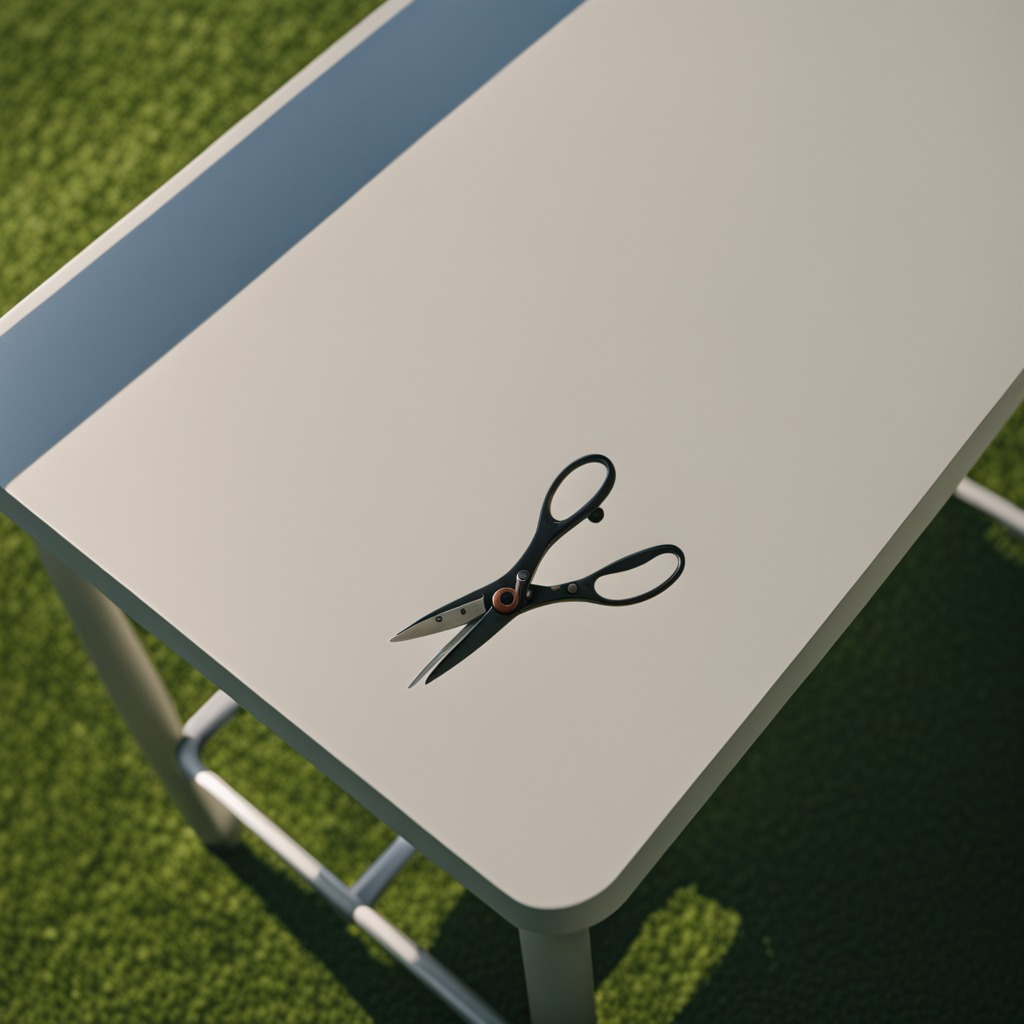
A scissor is lying on the table.